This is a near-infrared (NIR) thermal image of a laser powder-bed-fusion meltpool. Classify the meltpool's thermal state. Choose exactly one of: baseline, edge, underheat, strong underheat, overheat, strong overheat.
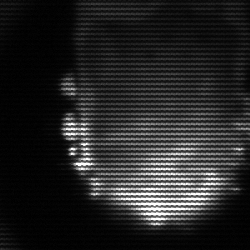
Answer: baseline